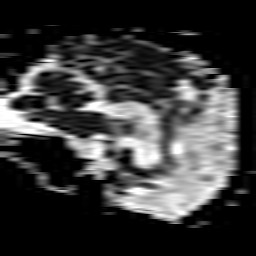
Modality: ADC
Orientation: sagittal
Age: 73
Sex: male
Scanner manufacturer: philips
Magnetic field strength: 3 T
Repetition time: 4.27 s
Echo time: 0.06104 s